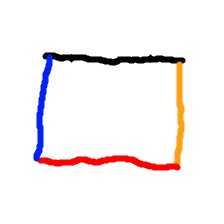
Shape: rectangle